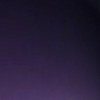
Label: space